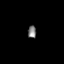
Tissue: skin
Cell type: Epithelial cells
Senescence score: 0.2708
Nuclear area (px): 101
Mean DAPI intensity: 127.465